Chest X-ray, PA view. Patient: 53 years old, sex F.
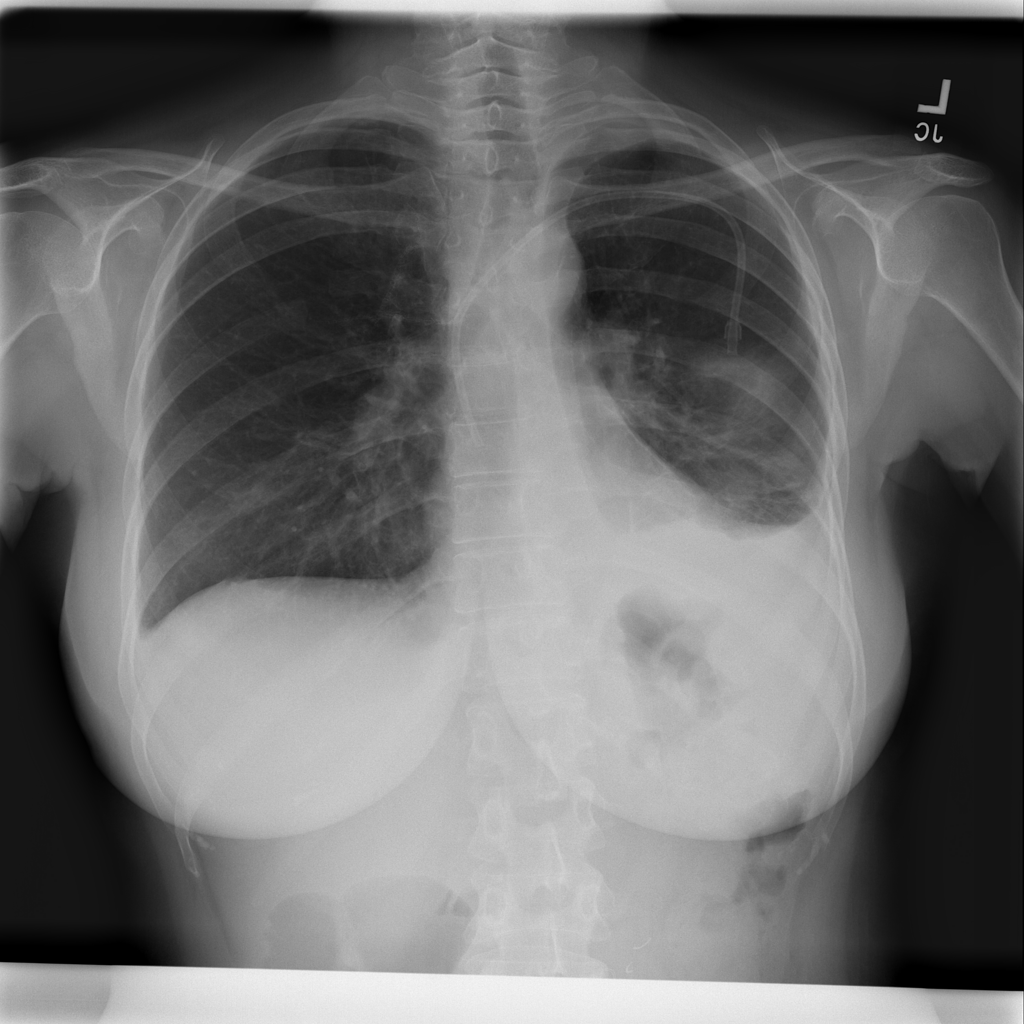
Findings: Effusion